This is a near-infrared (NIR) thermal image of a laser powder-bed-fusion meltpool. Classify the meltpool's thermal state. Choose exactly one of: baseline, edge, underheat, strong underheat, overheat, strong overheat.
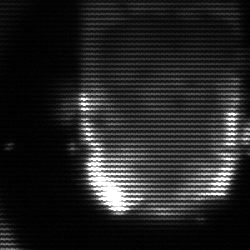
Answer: baseline